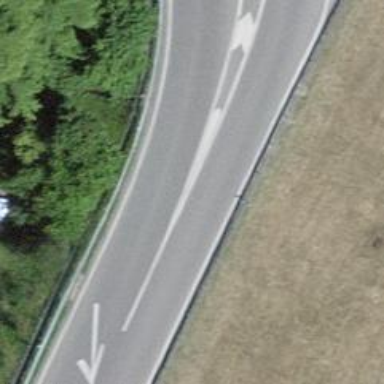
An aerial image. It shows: Trunk link highway with asphalt surface.